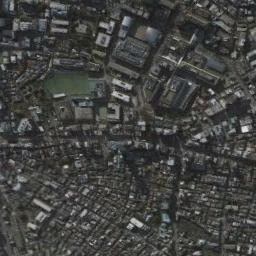
Label: residential